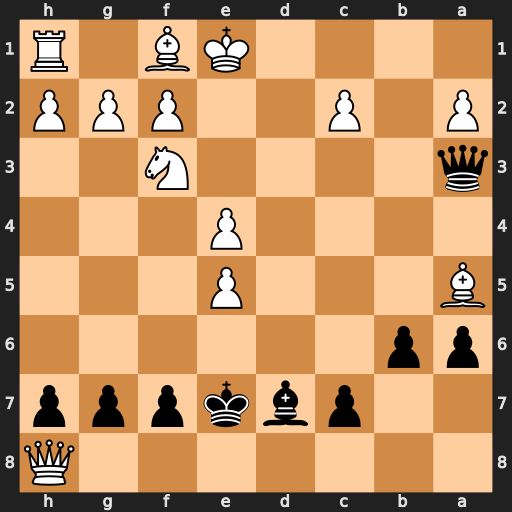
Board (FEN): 7Q/2pbkppp/pp6/B3P3/4P3/q4N2/P1P2PPP/4KB1R
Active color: b
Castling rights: K
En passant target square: -
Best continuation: Qc1+ Ke2 Bb5+ c4 Bxc4#